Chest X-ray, PA view. Patient: 48 years old, sex F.
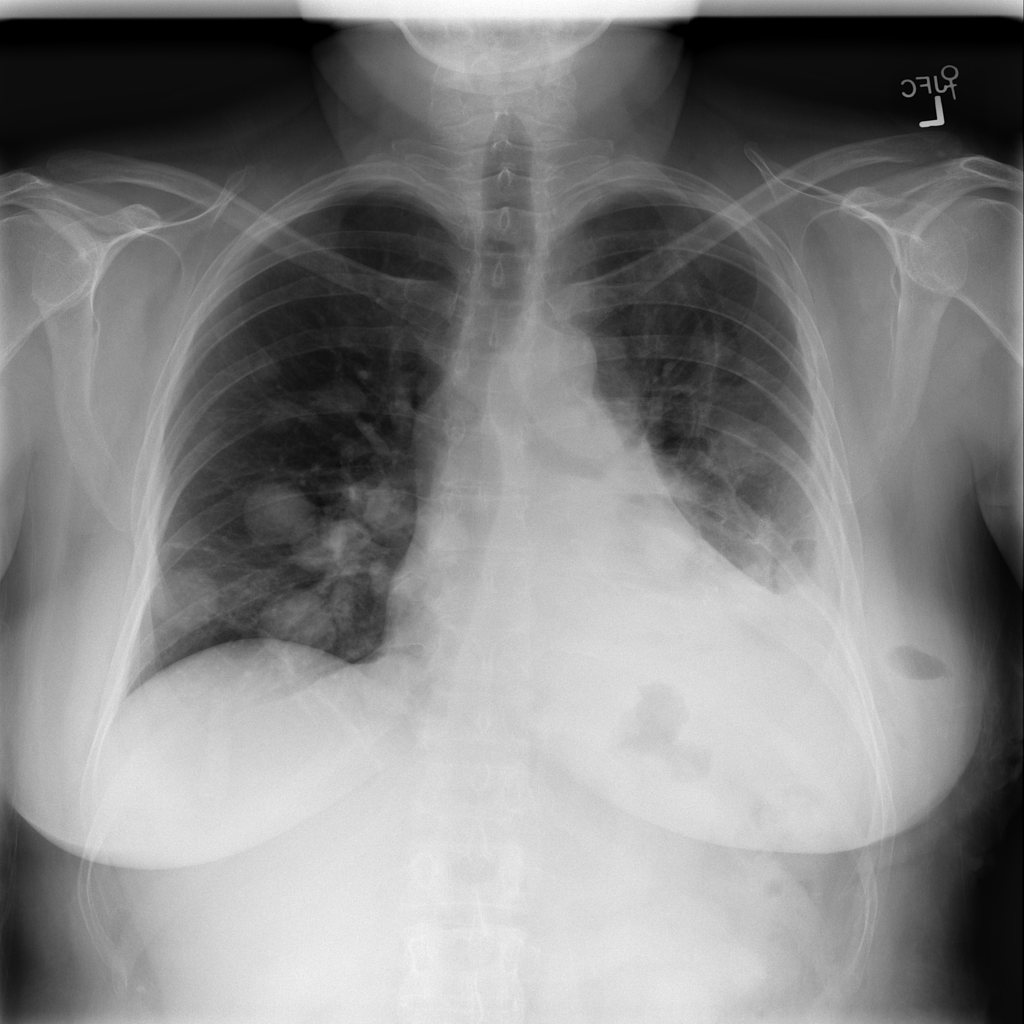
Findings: Mass, Nodule